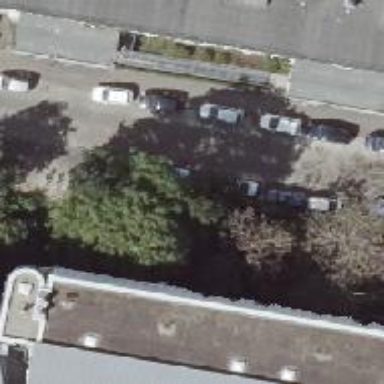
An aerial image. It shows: There is parking obstacle present in the area.